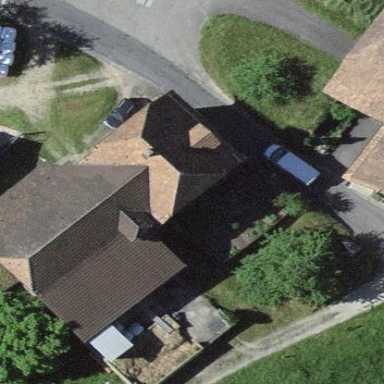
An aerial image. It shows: Farm building.